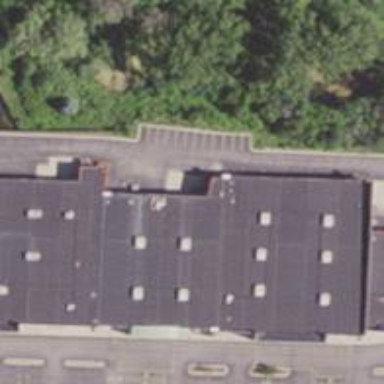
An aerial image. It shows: Retail building.